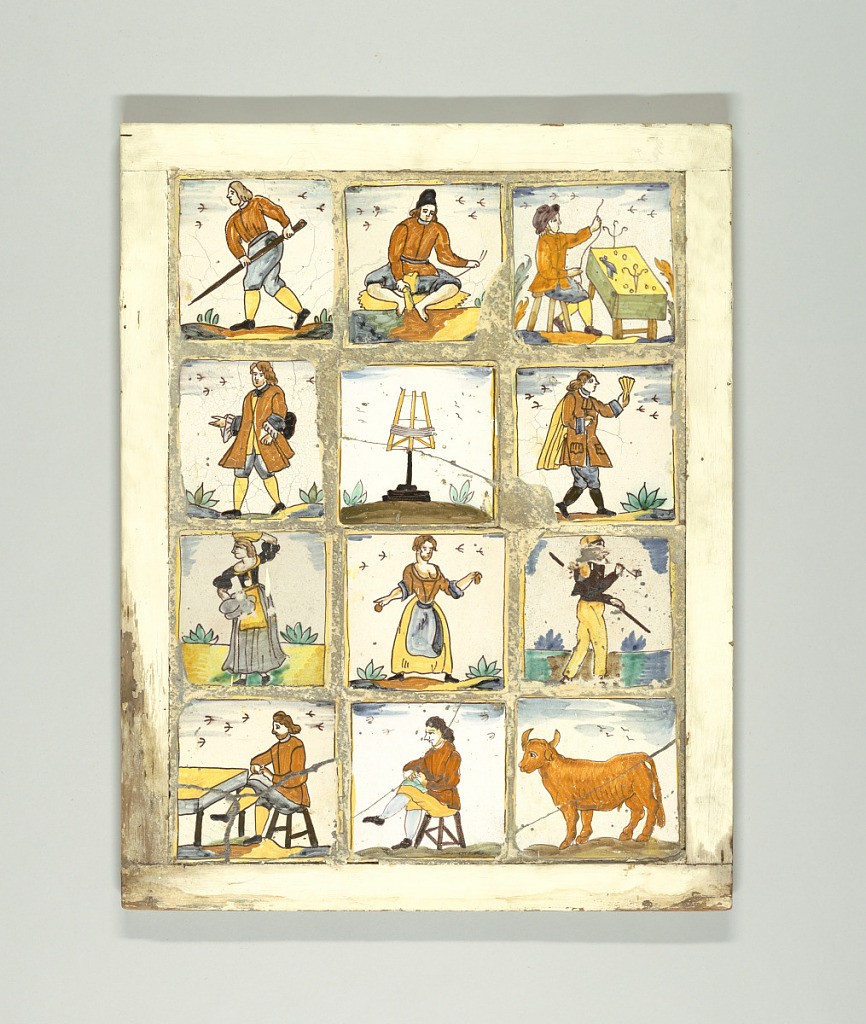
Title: Tile
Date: late 18th–early 19th century
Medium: Earthenware, glazed, high fire decorated
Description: Man carrying long stick, walking toward left.